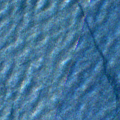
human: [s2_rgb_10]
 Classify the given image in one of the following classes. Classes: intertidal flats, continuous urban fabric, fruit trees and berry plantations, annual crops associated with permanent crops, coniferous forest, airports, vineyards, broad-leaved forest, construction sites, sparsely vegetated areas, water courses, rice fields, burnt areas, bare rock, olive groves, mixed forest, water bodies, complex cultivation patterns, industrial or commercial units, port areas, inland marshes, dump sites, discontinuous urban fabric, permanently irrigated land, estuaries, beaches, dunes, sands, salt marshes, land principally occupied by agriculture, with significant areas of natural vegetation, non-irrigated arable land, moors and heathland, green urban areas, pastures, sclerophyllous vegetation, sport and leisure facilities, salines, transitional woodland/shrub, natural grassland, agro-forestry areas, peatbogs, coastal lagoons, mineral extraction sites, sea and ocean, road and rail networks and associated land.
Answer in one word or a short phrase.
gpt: sea and ocean